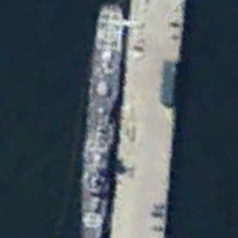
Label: Ticonderoga-class_cruiser